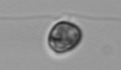
Label: Dinophyceae